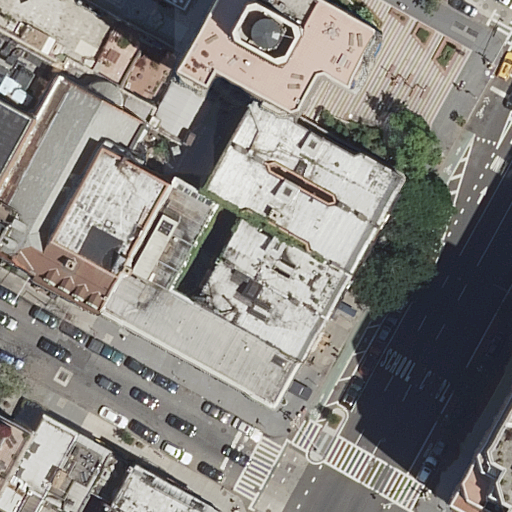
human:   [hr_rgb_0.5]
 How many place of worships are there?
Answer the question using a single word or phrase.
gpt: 1

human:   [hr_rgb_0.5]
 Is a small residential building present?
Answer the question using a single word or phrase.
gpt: yes

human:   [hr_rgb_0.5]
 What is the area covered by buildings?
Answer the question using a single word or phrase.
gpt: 5088m2

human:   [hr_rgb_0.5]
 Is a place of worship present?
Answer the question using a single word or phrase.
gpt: yes

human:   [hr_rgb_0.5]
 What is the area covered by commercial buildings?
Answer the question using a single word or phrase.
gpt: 0m2

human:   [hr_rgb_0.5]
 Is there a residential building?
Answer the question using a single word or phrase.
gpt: yes

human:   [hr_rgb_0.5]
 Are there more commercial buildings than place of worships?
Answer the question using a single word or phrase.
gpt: no

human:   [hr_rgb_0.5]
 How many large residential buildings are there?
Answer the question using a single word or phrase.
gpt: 3

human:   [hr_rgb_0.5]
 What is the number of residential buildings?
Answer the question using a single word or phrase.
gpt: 14

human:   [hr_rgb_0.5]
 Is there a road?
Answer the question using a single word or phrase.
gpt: yes

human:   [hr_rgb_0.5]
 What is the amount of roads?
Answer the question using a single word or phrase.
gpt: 4

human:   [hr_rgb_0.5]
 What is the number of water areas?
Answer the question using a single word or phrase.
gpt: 0

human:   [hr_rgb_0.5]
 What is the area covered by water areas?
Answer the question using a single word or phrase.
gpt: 0m2

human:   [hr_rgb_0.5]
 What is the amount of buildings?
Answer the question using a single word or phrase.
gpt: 14

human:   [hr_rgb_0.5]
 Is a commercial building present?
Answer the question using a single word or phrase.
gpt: no

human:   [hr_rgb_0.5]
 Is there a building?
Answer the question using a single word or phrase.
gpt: yes

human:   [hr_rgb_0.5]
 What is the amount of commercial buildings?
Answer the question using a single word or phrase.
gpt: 0

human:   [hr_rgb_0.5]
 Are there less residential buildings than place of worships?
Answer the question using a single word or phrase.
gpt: no

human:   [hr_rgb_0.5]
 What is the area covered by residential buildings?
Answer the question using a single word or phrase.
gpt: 5088m2

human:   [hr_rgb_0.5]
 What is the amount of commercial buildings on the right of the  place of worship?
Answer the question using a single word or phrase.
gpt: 0

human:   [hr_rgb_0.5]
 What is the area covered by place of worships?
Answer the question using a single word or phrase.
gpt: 44m2

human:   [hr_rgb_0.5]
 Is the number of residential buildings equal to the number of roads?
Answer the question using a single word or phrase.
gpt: no

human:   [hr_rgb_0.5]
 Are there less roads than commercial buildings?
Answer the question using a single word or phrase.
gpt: no

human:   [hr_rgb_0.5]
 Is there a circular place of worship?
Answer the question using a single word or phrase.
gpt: no

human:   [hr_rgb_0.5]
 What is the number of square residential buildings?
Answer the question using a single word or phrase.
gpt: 0

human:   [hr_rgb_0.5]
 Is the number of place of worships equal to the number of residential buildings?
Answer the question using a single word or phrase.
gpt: no

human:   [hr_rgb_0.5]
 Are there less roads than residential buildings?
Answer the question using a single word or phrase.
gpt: yes

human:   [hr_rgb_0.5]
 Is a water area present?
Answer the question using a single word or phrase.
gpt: no

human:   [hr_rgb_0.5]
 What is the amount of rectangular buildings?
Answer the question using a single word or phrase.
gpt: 9

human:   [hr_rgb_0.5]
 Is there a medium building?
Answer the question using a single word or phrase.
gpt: yes

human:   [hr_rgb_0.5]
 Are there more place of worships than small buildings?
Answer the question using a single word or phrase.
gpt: no

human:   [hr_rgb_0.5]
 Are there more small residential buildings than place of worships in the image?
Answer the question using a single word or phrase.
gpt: yes

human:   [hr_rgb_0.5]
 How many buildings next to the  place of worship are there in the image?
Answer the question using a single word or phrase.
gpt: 14

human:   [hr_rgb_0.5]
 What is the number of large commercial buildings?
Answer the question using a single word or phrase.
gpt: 0

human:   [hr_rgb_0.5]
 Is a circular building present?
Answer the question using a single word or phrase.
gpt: no

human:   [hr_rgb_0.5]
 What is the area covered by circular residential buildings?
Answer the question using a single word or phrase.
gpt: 0m2

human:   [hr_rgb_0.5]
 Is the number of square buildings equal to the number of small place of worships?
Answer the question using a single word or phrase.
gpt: no

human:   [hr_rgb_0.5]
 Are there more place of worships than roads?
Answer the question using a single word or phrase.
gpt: no

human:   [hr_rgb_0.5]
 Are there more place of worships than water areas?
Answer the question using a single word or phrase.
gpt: yes

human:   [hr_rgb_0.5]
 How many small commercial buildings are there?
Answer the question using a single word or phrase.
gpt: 0

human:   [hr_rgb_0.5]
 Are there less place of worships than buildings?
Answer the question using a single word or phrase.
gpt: yes

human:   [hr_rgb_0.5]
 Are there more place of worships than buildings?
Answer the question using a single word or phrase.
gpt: no

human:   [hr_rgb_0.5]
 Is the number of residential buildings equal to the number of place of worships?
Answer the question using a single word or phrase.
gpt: no

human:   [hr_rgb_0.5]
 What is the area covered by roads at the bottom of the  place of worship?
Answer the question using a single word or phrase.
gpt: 0m2

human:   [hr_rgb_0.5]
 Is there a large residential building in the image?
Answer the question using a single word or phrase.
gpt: yes

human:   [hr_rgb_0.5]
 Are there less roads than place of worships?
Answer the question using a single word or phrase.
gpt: no

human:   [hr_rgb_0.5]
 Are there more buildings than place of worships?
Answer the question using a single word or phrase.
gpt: yes

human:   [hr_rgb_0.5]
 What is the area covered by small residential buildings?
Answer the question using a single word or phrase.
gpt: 225m2

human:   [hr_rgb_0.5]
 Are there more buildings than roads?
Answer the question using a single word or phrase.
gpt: yes

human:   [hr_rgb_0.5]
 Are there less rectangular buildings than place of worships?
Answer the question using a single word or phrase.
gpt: no

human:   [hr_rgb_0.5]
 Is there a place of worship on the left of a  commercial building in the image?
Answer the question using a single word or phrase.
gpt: no

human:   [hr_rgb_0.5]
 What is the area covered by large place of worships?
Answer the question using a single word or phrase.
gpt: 0m2

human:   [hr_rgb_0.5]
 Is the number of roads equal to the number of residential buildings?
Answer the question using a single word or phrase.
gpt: no

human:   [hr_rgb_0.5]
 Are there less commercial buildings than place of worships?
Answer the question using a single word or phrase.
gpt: yes

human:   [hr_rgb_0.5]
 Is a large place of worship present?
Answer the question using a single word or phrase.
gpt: no

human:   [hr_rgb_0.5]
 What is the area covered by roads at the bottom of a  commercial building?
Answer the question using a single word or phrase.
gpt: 0m2

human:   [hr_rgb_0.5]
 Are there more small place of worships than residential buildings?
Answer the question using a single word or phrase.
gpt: no

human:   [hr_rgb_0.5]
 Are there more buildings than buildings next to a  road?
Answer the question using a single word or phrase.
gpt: no

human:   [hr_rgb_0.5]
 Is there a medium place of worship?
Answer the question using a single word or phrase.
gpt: no

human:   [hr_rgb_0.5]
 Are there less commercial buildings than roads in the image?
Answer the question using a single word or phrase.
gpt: yes

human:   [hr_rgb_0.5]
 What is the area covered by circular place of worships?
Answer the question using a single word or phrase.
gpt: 0m2

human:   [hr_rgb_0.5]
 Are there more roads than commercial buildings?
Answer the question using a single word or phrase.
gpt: yes

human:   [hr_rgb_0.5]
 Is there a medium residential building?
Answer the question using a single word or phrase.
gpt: yes

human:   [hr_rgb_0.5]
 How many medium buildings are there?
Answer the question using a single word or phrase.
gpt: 5